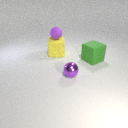
large yellow rubber cube to the left of large green rubber cube